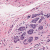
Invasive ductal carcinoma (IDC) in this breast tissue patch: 0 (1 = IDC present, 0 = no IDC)